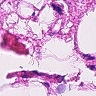
Metastatic tissue present: no